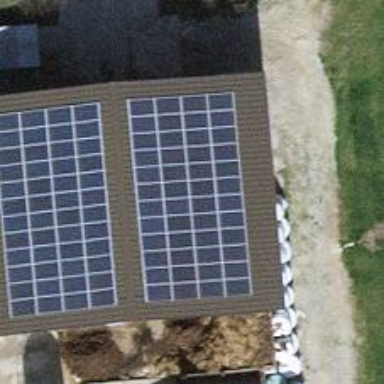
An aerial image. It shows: Solar power generator utilizing photovoltaic technology with solar photovoltaic panels.